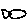
Label: fish